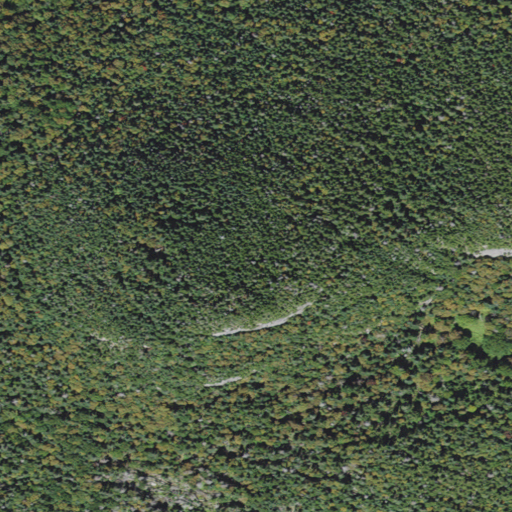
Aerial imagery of mountain in Vermont named Bone Mountain containing evergreen forest, mixed forest, and deciduous forest